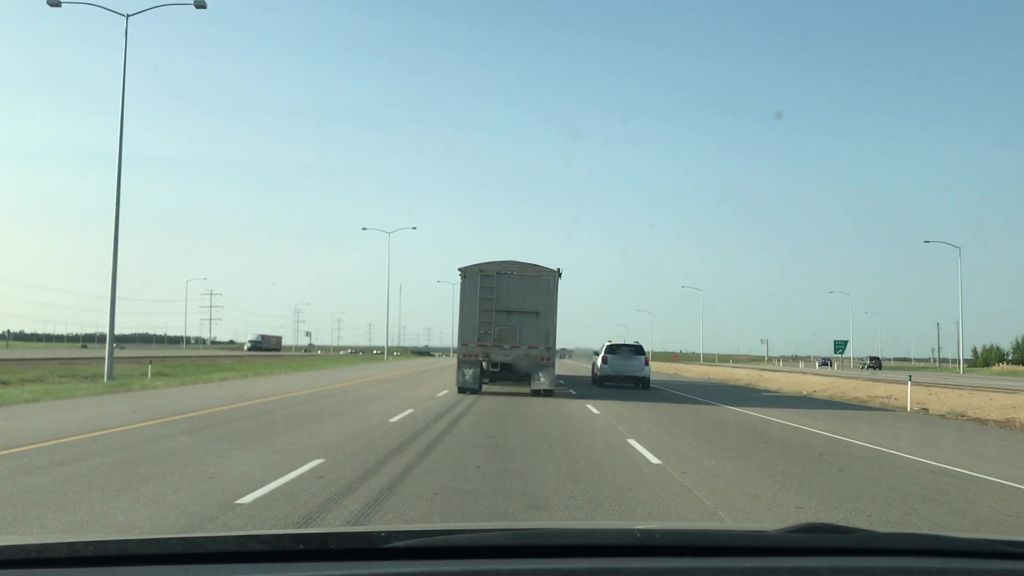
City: edmonton